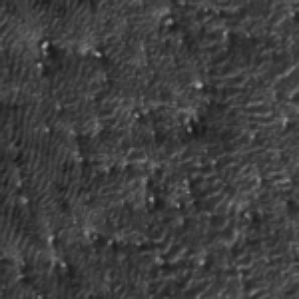
Label: frost